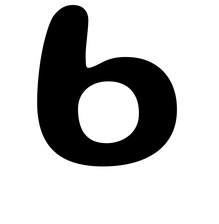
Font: Gluten_Medium